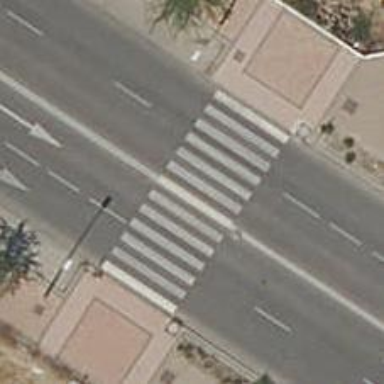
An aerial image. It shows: Zebra crossing on the road.